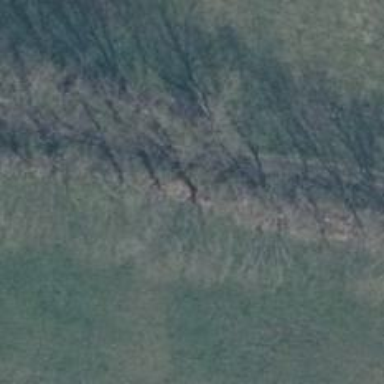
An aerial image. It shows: Row of trees in natural setting.